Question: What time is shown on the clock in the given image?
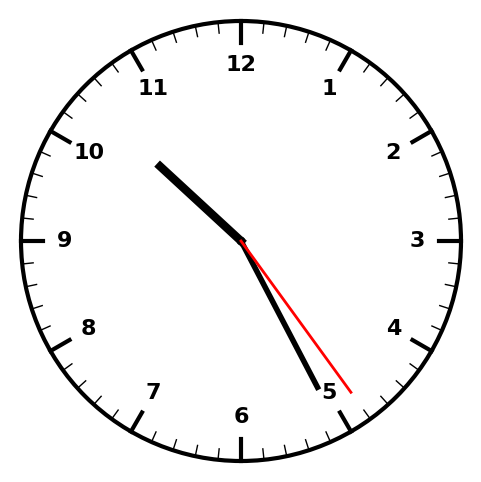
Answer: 10:25:24